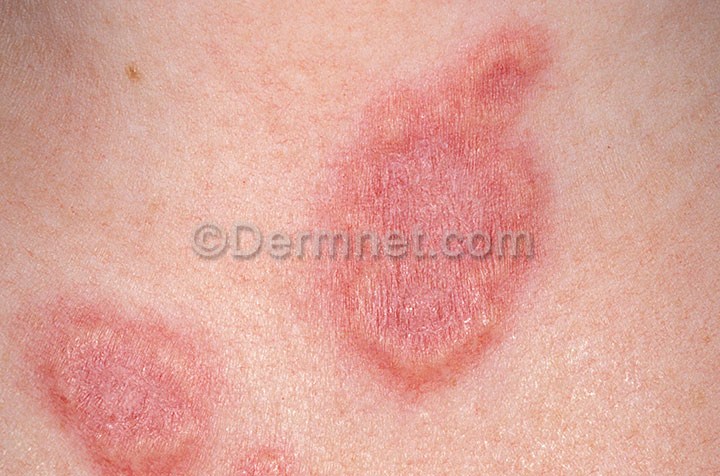
Disease: Vasculitis Photos